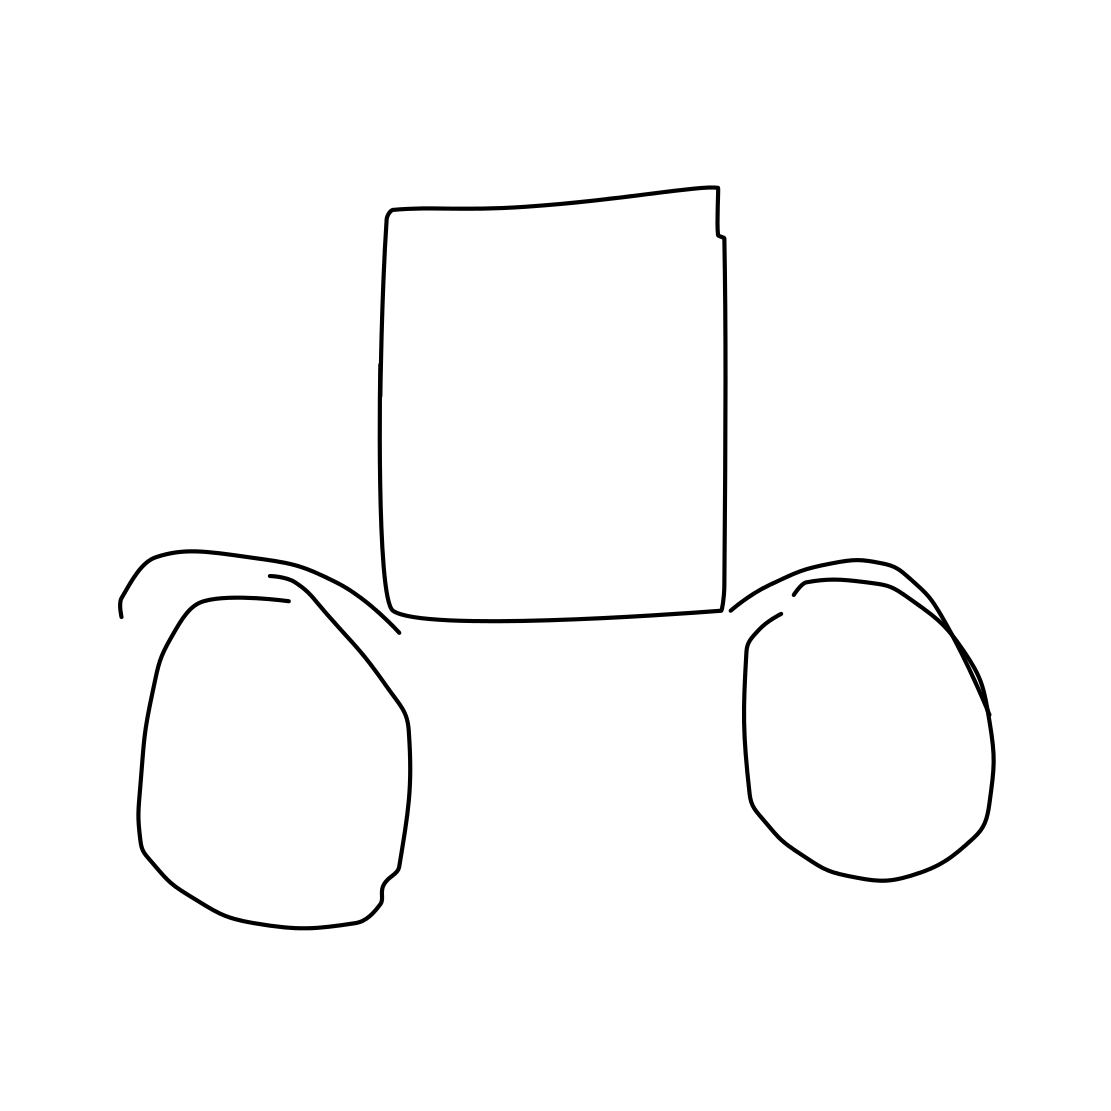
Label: bulldozer